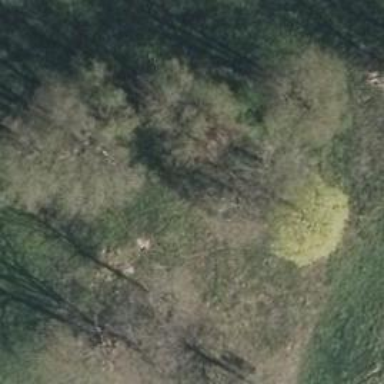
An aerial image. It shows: Forest area.